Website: home-depot
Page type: cart
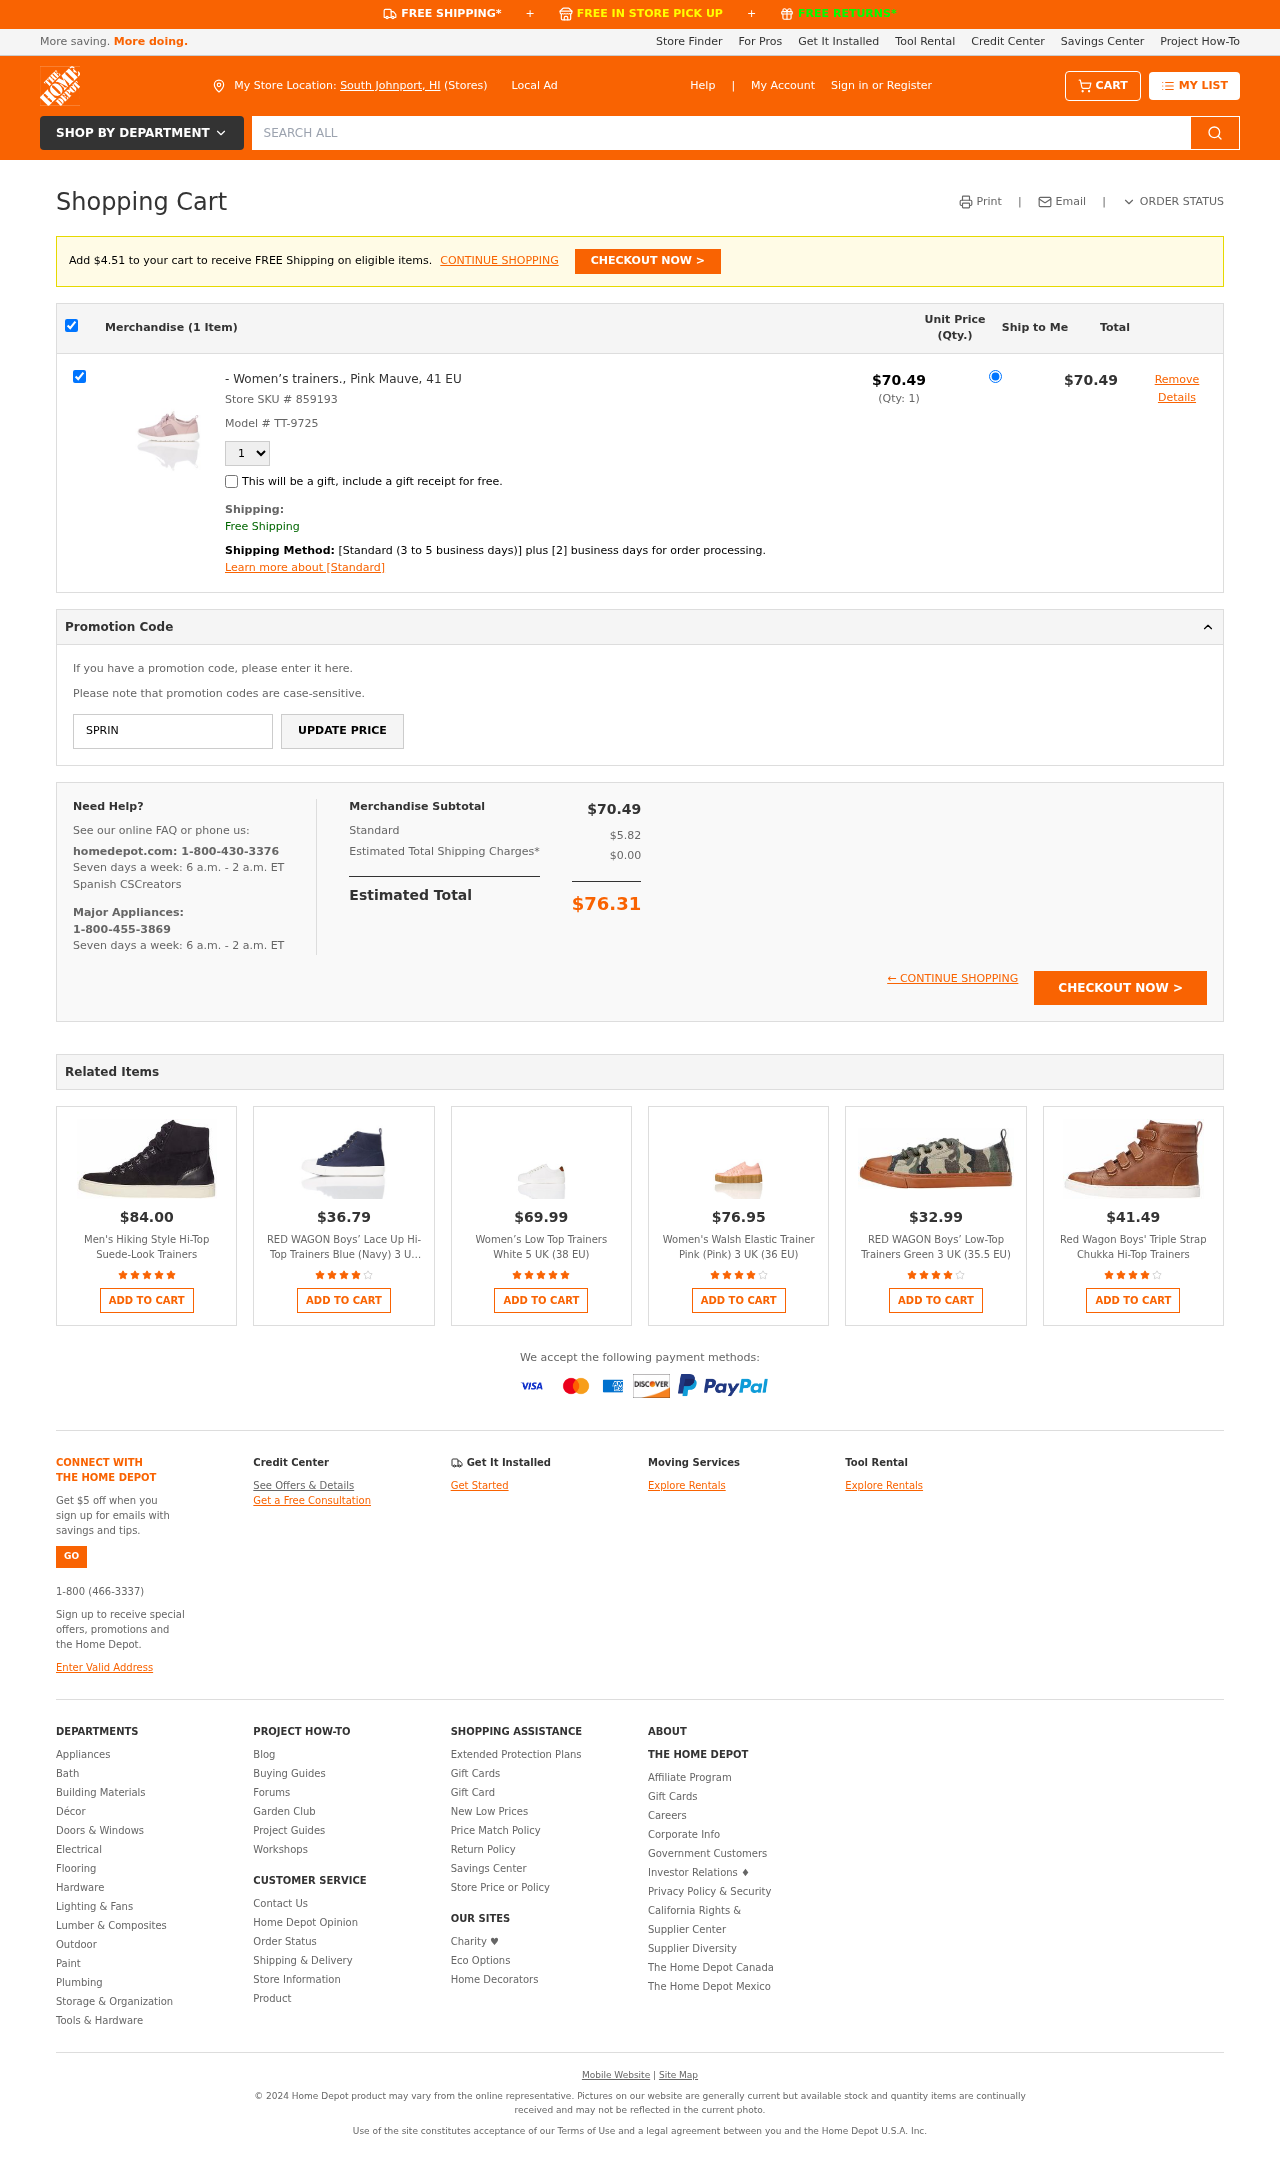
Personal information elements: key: PII_CITY_STATE
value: South Johnport, HI
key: PII_PROMO_CODE
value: SPRING48
Product elements: key: PRODUCT1_NAME
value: - Women’s trainers., Pink Mauve, 41 EU
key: PRODUCT1_PRICE
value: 70.49
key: PRODUCT1_QUANTITY
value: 1
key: PRODUCT2_NAME
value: Men's Hiking Style Hi-Top Suede-Look Trainers
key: PRODUCT2_PRICE
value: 84
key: PRODUCT2_RATING
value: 4.5
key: PRODUCT3_NAME
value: RED WAGON Boys’ Lace Up Hi-Top Trainers Blue (Navy) 3 UK (35.5 EU)
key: PRODUCT3_PRICE
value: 36.79
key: PRODUCT3_RATING
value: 3.5
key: PRODUCT4_NAME
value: Women’s Low Top Trainers White 5 UK (38 EU)
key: PRODUCT4_PRICE
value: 69.99
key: PRODUCT4_RATING
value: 4.7
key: PRODUCT5_NAME
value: Women's Walsh Elastic Trainer Pink (Pink) 3 UK (36 EU)
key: PRODUCT5_PRICE
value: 76.95
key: PRODUCT5_RATING
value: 3.8
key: PRODUCT6_NAME
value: RED WAGON Boys’ Low-Top Trainers Green 3 UK (35.5 EU)
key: PRODUCT6_PRICE
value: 32.99
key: PRODUCT6_RATING
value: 4.4
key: PRODUCT7_NAME
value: Red Wagon Boys' Triple Strap Chukka Hi-Top Trainers
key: PRODUCT7_PRICE
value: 41.49
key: PRODUCT7_RATING
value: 3.8
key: PRODUCT1_SKU
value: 859193
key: PRODUCT1_MODEL
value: TT-9725
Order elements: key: AMOUNT_TO_FREE_SHIPPING
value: $4.51
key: ORDER_NUM_ITEMS
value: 1
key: ORDER_SUBTOTAL
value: $70.49
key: ORDER_TAX
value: $5.82
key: ORDER_SHIPPING_COST
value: $0.00
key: ORDER_TOTAL
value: $76.31
Search elements: key: HEADER_SEARCH
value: SEARCH ALL